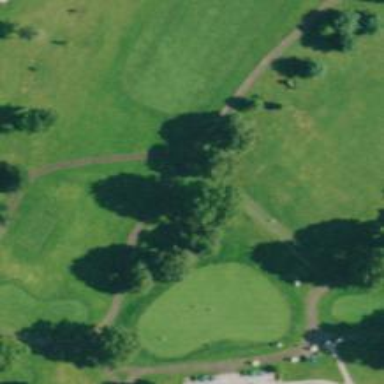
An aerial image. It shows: Path designed for golf carts.